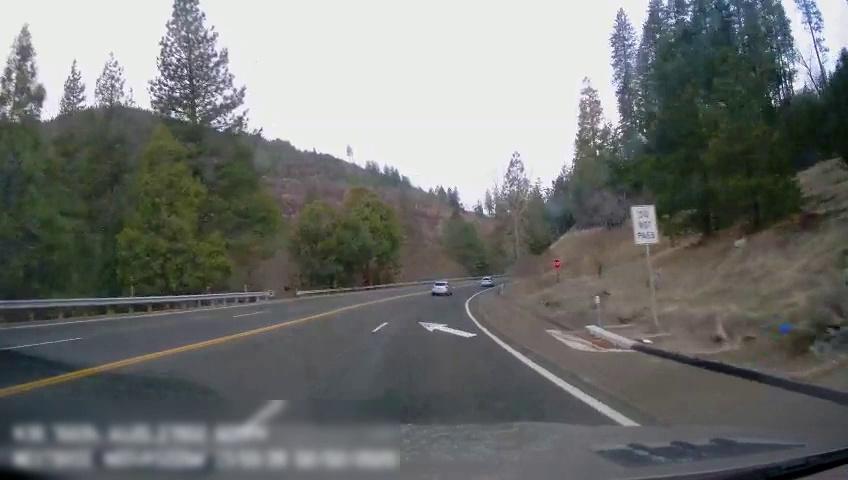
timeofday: Day
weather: Sunny
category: Drivable Space
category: Vehicles | Car
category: Vehicles | SUV
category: Lanes | Current Lane
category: Lanes | Current Lane
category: Lanes | Alternate Lane
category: Lanes | Alternate Lane
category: Lanes | Alternate Lane
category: Traffic | Signs
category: Traffic | Signs